RGB frame:
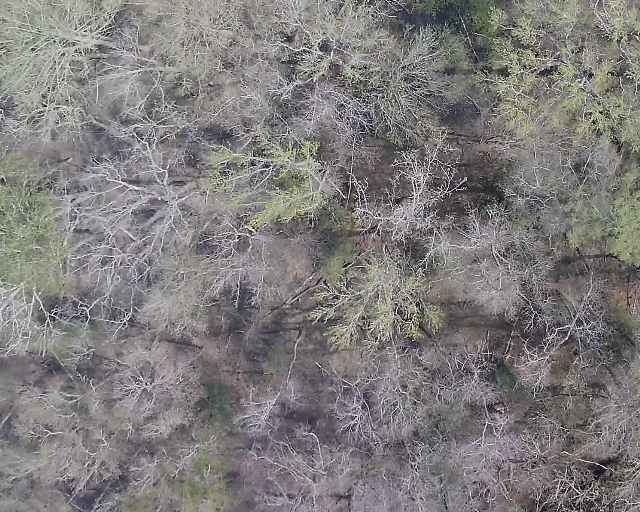
Thermal frame:
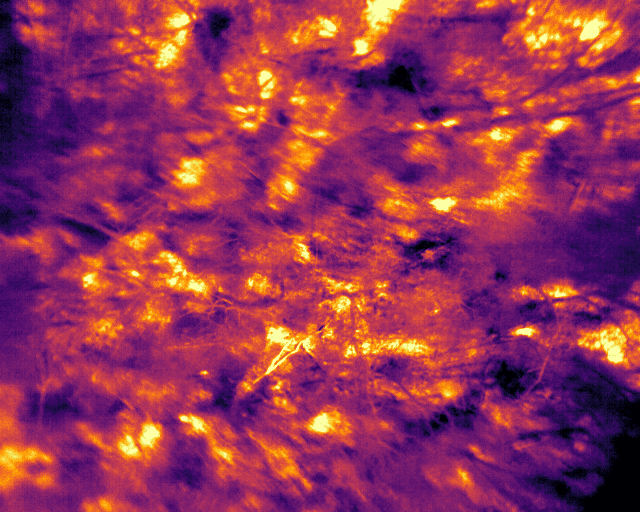
Captured: 2026-02-26 03:44:01
Pixels at or above 80 °C: 0 (fraction of frame: 0)